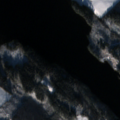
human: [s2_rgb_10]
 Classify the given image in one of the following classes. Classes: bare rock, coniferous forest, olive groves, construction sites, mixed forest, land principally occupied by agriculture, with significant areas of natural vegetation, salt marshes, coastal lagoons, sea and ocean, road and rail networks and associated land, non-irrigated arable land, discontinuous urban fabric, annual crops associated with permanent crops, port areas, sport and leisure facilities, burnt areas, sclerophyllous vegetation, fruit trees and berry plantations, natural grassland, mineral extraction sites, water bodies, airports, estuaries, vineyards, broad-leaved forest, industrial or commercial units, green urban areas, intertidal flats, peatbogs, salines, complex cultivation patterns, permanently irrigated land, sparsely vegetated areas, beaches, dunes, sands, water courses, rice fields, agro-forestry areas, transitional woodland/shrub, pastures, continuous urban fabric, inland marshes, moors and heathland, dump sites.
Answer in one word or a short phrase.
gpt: non-irrigated arable land, land principally occupied by agriculture, with significant areas of natural vegetation, broad-leaved forest, mixed forest, transitional woodland/shrub, water bodies